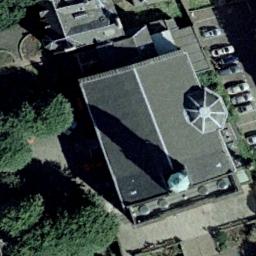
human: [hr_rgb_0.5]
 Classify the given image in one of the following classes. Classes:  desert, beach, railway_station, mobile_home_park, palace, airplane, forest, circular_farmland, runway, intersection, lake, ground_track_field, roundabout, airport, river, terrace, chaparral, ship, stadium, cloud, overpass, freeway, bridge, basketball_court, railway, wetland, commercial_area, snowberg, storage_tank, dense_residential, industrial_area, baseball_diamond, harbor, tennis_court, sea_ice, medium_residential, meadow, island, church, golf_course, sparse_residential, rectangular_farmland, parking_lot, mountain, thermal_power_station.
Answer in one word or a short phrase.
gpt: church